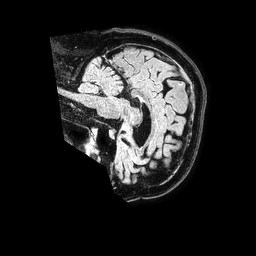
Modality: FLAIR
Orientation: sagittal
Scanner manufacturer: philips
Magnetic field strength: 1.5 T
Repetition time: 4.8 s
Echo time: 0.3 s